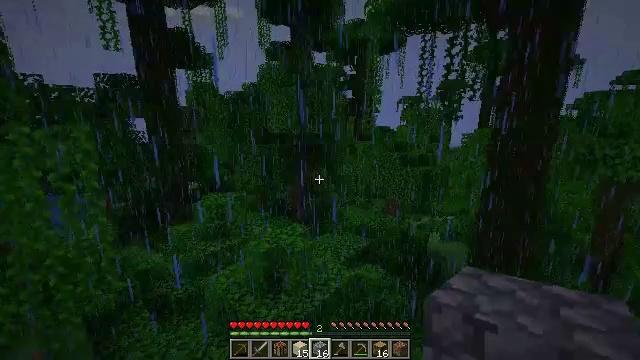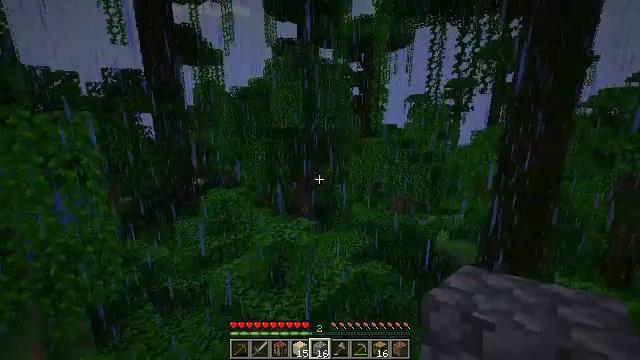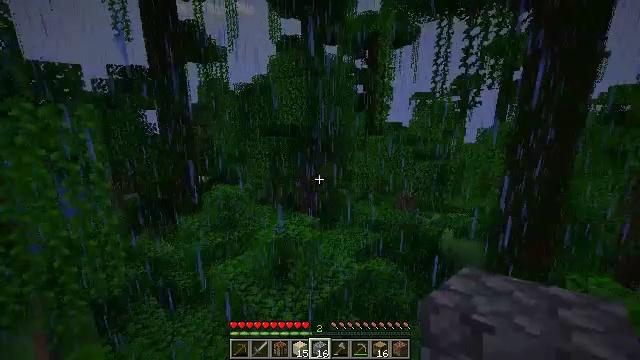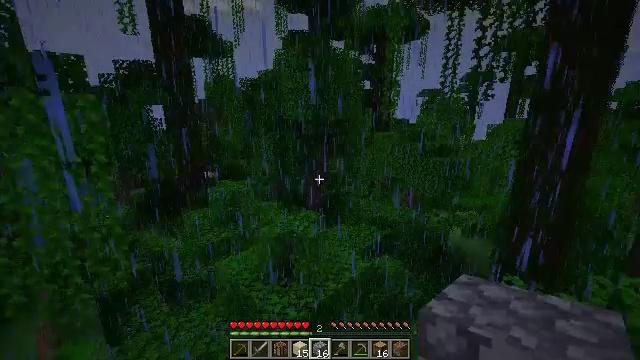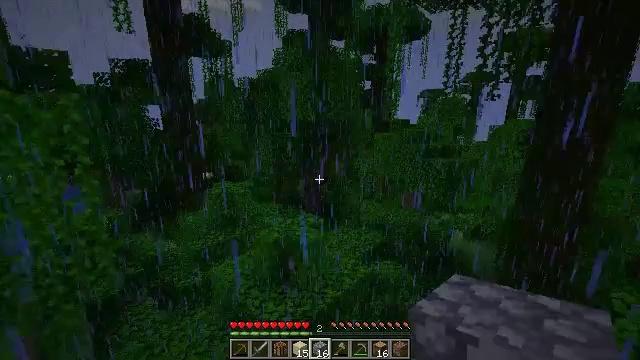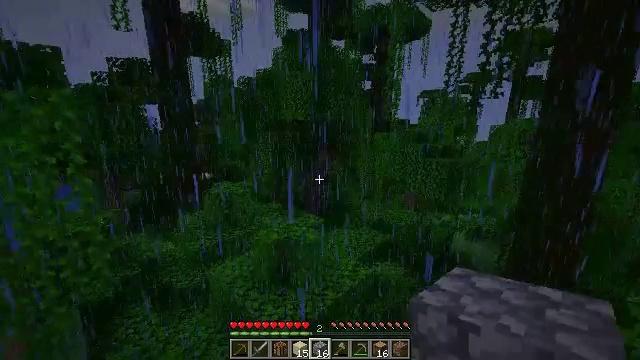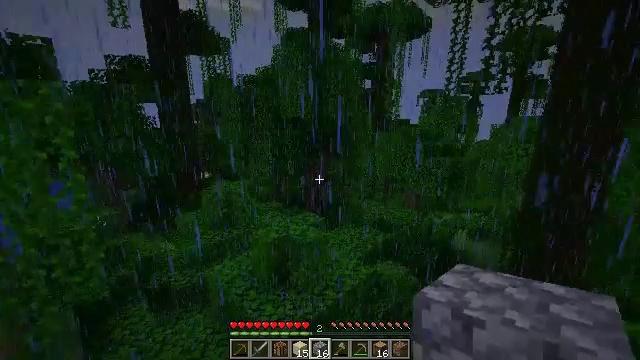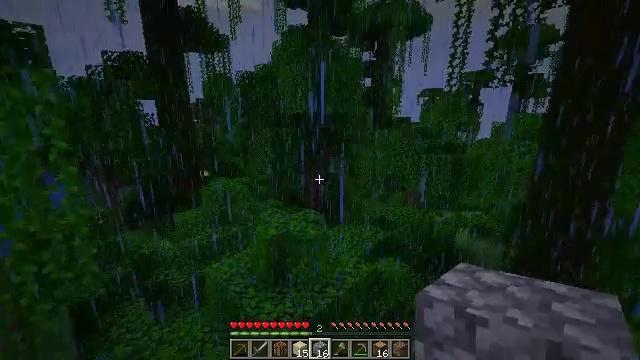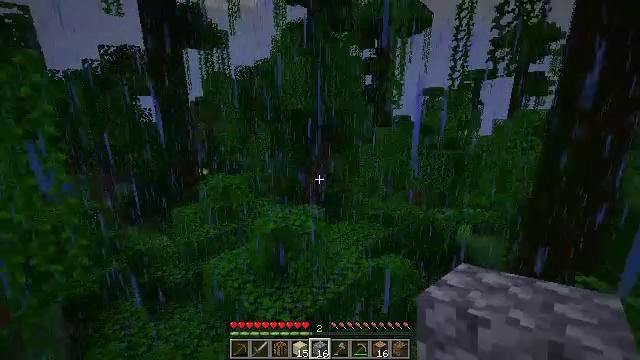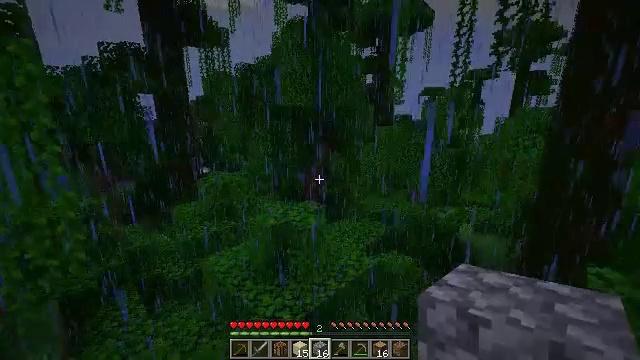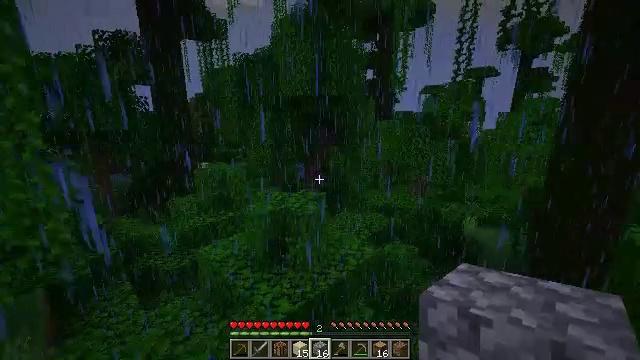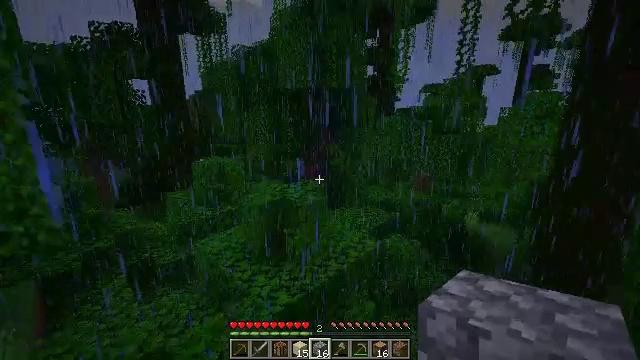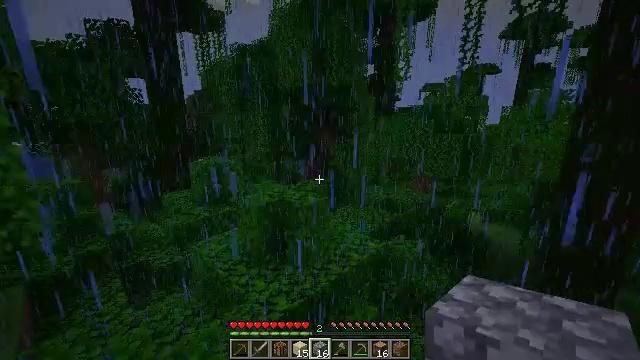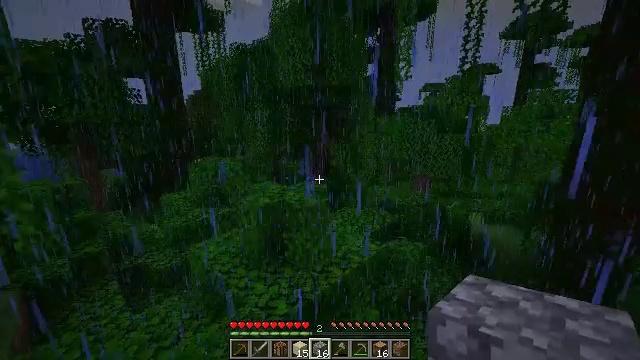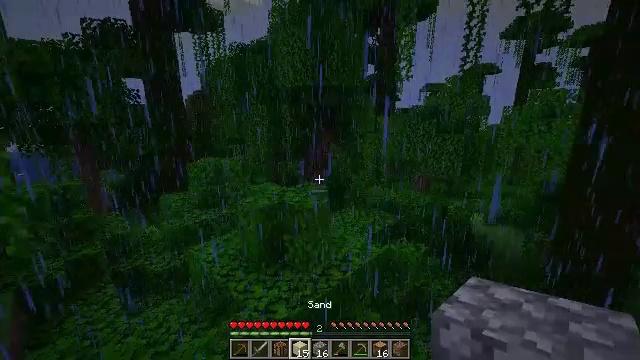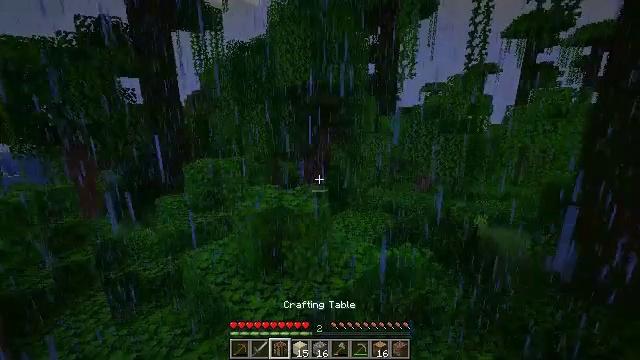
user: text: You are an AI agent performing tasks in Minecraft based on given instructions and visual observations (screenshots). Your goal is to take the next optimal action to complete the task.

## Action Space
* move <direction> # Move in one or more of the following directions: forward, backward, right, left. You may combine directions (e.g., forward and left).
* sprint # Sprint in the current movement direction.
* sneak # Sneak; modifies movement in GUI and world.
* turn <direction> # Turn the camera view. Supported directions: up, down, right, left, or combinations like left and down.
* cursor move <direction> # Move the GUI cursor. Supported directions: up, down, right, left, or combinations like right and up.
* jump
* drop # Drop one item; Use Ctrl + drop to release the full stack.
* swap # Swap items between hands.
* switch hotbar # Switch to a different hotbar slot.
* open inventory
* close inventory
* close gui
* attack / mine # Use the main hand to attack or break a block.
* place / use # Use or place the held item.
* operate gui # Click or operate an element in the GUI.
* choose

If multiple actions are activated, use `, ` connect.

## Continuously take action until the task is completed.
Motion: motion action
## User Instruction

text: Break oak leaves from the trees.
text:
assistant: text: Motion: move forward, turn left
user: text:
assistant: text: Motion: move forward
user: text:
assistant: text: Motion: move forward, turn left
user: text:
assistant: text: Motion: move forward
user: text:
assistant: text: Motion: move forward
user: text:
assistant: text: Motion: move forward
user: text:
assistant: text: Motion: move forward
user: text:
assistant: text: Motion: move forward
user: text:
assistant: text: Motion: move forward
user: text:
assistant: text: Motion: move forward
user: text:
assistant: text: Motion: move forward
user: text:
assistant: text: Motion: move forward
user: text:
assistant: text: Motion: move forward
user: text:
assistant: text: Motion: move forward
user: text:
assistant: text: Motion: move forward
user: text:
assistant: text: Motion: move forward
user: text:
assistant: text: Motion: move forward
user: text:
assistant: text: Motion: move forward
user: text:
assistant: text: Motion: move forward
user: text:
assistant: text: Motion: move forward
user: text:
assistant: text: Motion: move forward
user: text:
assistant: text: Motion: move forward
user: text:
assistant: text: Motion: move forward
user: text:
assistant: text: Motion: move forward
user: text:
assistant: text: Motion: move forward
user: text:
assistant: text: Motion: move forward
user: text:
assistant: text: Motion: move forward
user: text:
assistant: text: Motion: move forward
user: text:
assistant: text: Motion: move forward
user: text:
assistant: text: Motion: move forward